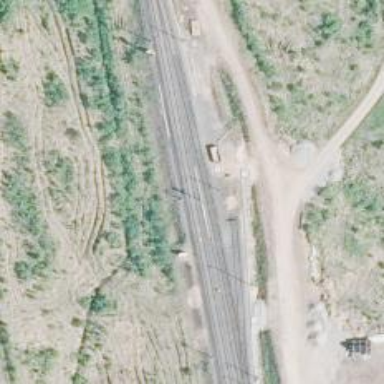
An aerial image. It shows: Railway track with continuous electrified contact line.